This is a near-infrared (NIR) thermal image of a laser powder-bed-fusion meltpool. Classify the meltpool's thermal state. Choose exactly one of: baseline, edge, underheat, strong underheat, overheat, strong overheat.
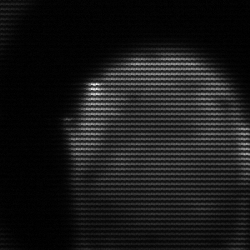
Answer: edge